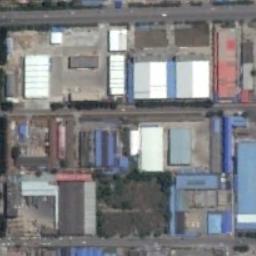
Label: industrial_area